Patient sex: M
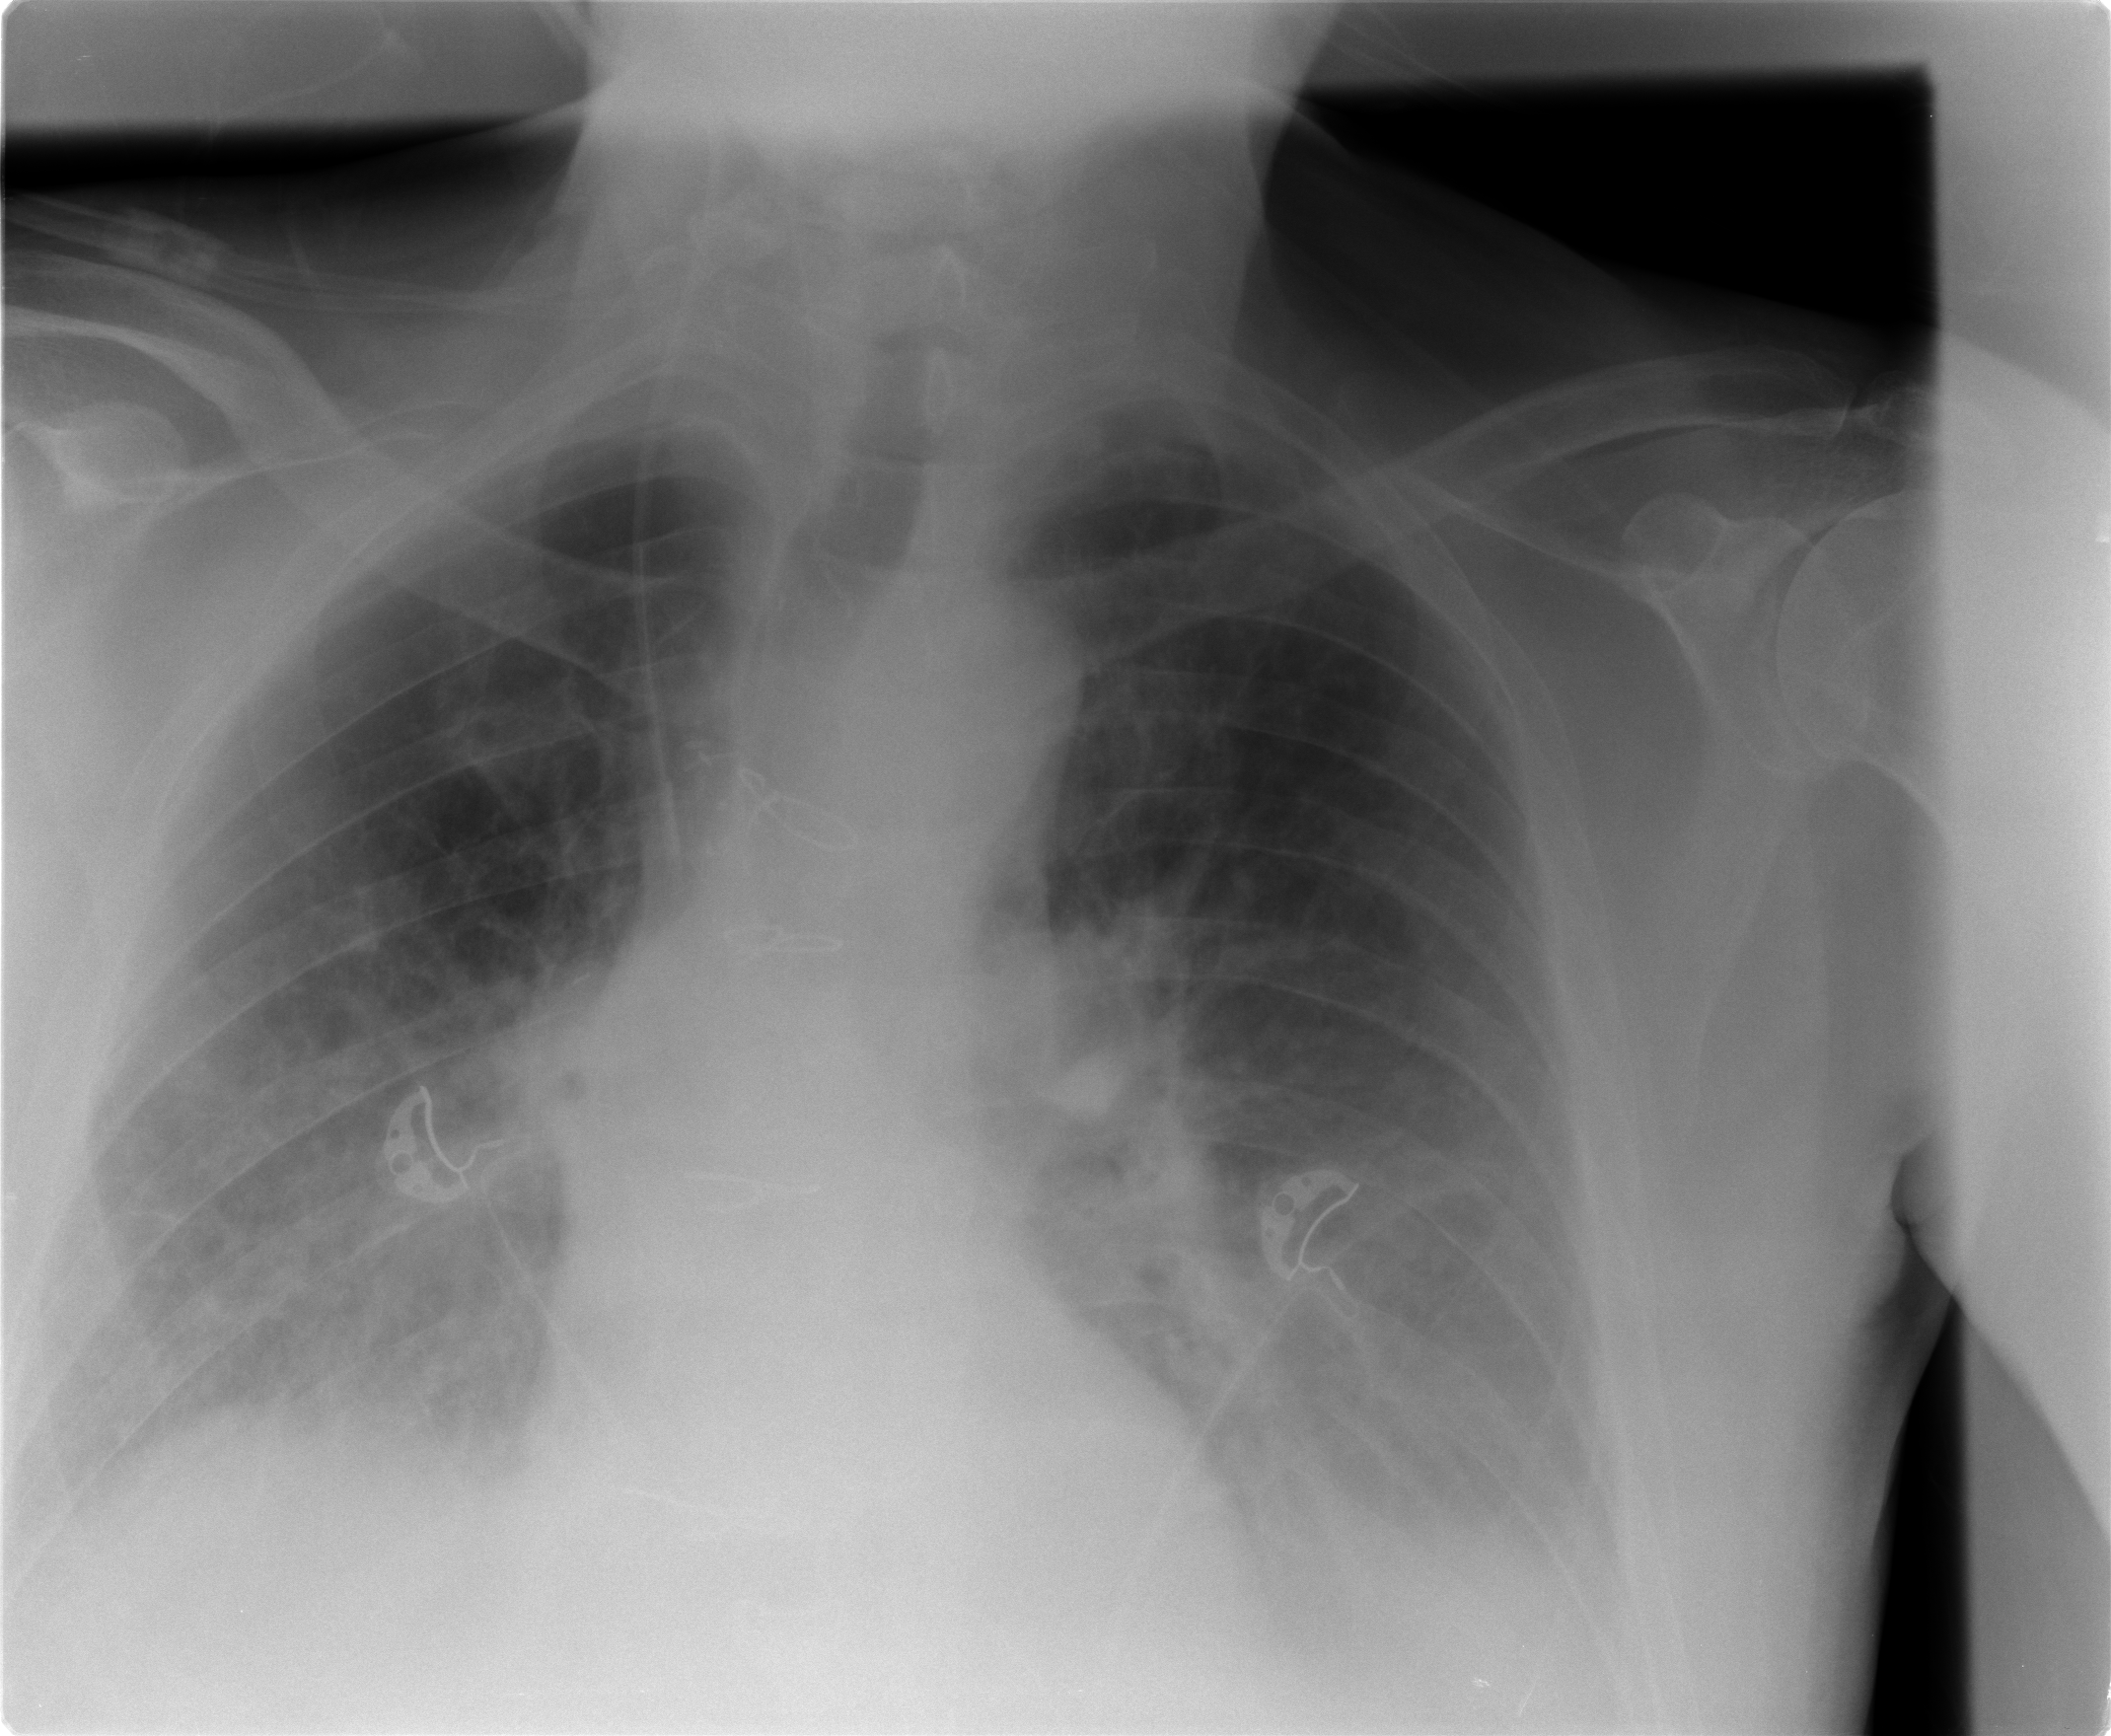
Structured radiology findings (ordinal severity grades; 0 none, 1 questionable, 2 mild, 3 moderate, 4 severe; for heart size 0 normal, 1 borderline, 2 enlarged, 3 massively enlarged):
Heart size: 0
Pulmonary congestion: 0
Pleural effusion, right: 2
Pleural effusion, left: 2
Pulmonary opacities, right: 2
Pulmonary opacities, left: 0
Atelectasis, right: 2
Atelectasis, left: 2